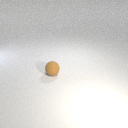
small brown rubber sphere